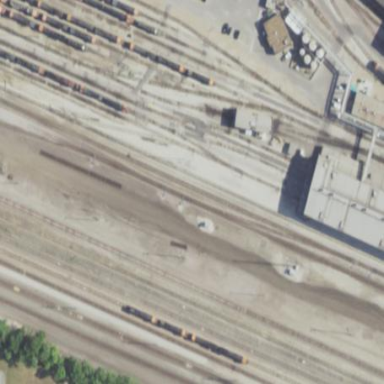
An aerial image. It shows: Railway area.